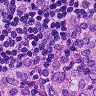
Metastatic tissue present: yes